Question: I am new to mercurial, I am quite familiar with TortoiseHG, but this is the first time I am managing a project in a headless linux environment. I do an 'hg update' after a push, and I get this screen:

Help section says it's vim, how do I go about merging my application.
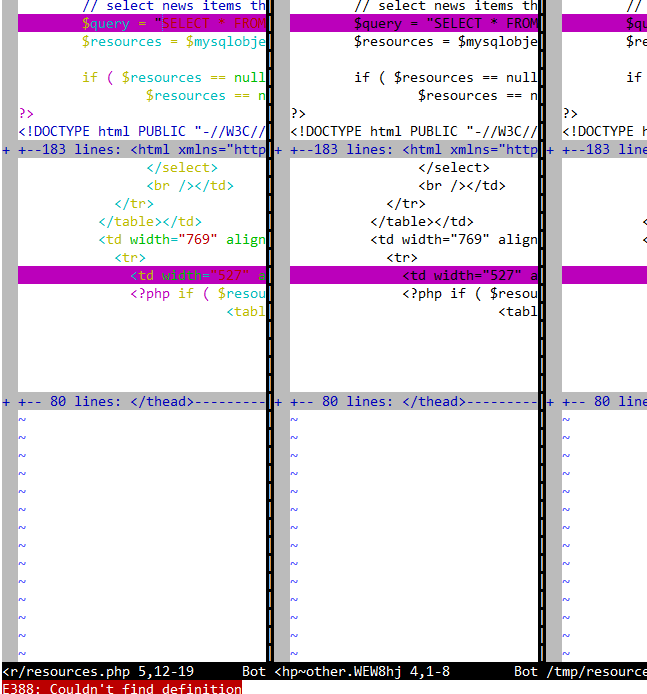
Answer: This is vimdiff. You can learn more about it by running 'man vimdiff'.
However, I would recommend using mercurial's internal:merge tool. It will perform the merge and, if a conflict occurs, insert conflict markers in the file and notify you that there was a conflict. You then open up the file, resolve the conflict, remove the conflict markers, mark the file as resolved, and when all files are cleaned up you can commit the result of the merge. This is very similar to how subversion handles conflicts. You can configure mercurial to use internal:merge by adding the following to your ~/.hgrc file:
'''
[ui]
merge=internal:merge
'''
The tool you'll use to get the list of conflicted files and mark them resolved is called 'hg resolve', so I would recommend running 'hg help resolve' to learn more about that tool. You can learn more about mercurial's support for merge tools by running: 'hg help merge-tools'.